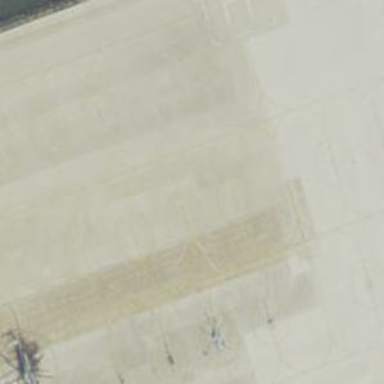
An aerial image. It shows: Image of taxiway at airport.